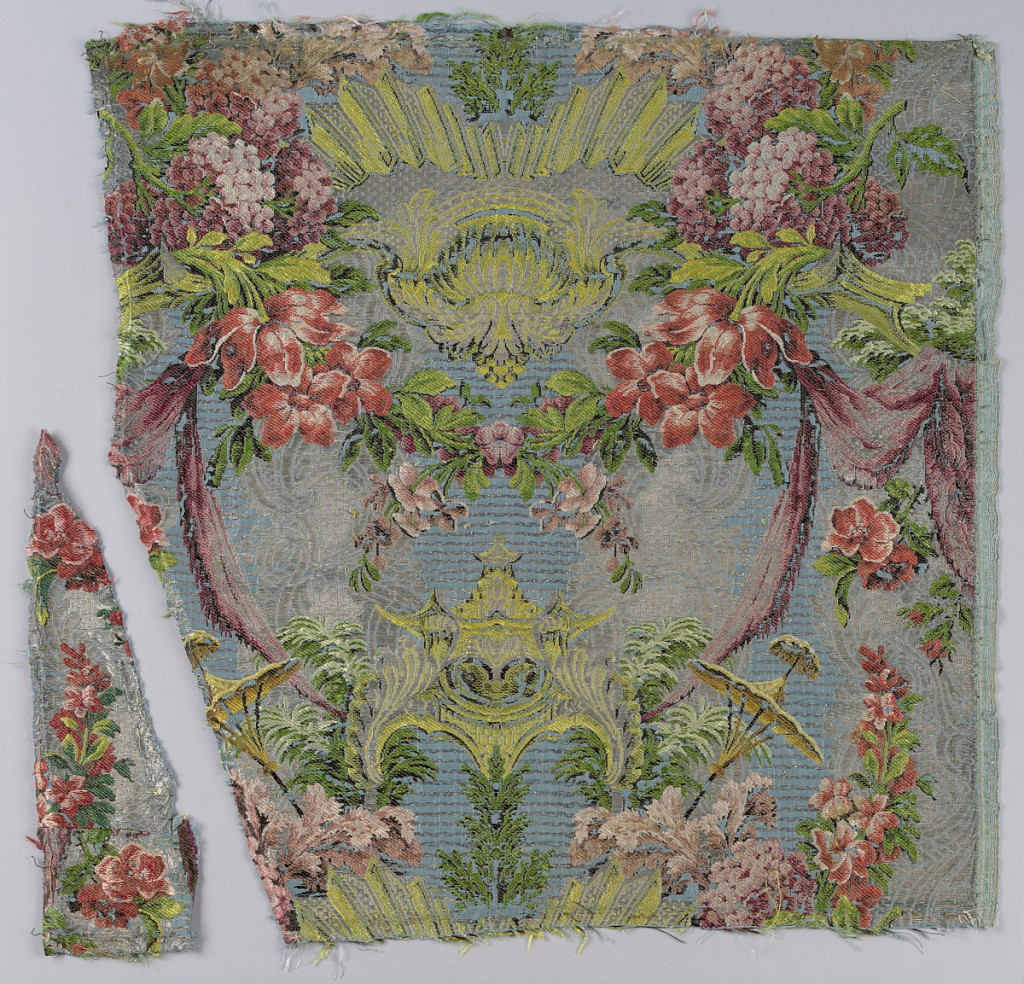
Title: Fragments
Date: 18th century
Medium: silk, metallic thread Technique: woven
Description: Multicolored fragment in a continuous symmetrical pattern has a fan-like architectural motif and floral pendant suspended above drapery swags heavy with hanging flowers and leaves. Below is a pagoda-like architectural element with symmetrical parasols.